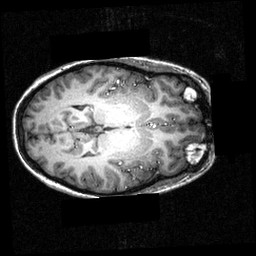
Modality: T1w
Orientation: axial
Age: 24
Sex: female
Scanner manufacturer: siemens
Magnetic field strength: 3.951 T
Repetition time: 1.5 s
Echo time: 0.00335 s